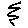
Label: zigzag